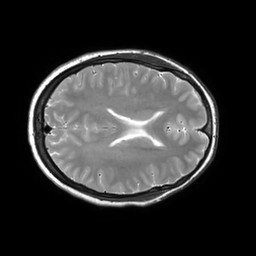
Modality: T2w
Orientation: axial
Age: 25
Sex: male
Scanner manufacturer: philips
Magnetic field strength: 3 T
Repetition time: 3 s
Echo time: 0.08 s